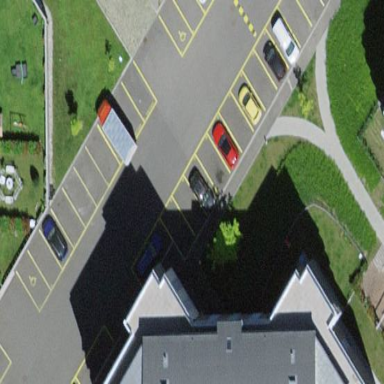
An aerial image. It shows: Street-side parking area with asphalt surface.